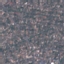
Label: Residential